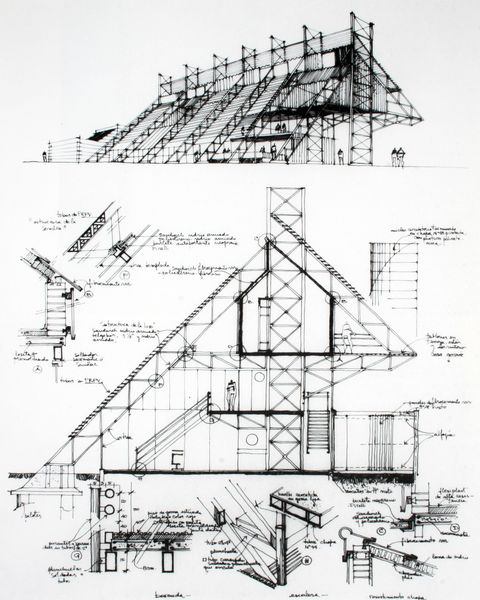
Titel: Perspektivische Ansicht, Schnitt und Kontruktionsdetails
Künstler: Miguel Angel Roca
Standort: Rio Tercero (Argentinien)
Institution: Banco Provincia de Cordoba
Schlagwörter: weiß, menschen, grau, schwarz, säule, zeichnung, leute, architektur, gitter, tribüne, grafik, graphik, figuren, staffage, detail, pfosten, gerüst, schnitt, schwarzweiß, text, kreise, beschriftung, rollen, konstruktion, stahl, träger, querschnitt, bau, raster, beschreibung, aufbau, aufriss, bauzeichnung, verbindungen, bauteile, erläuterungen, elemente, schacht, technische zeichnung, überbau, baugerüst, gerüstbau, gitterträger, bautechnik, detailzeichnungen, drahtträger